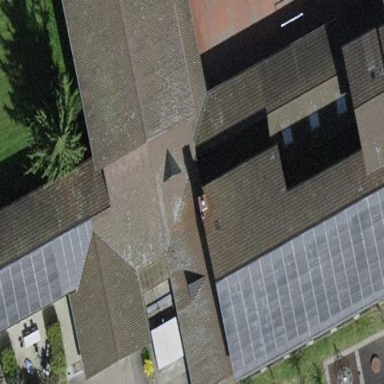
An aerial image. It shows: School building.